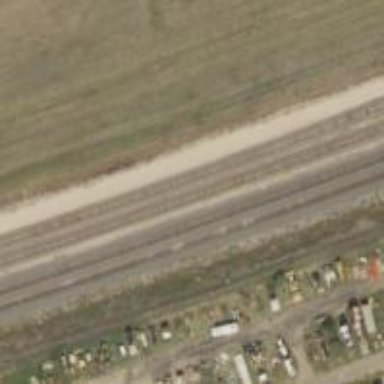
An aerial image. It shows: Railway siding for service.